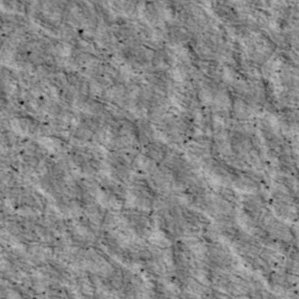
Label: non_frost